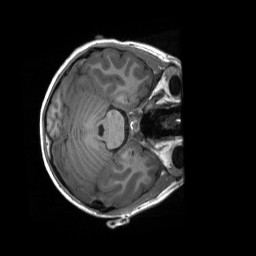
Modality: T1w
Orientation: axial
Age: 11
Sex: male
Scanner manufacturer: siemens
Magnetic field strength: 3 T
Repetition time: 2.3 s
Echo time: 0.00232 s